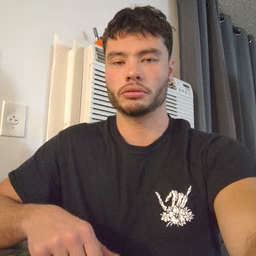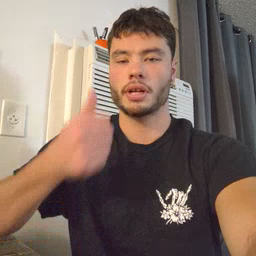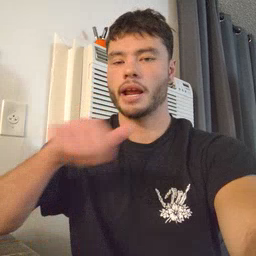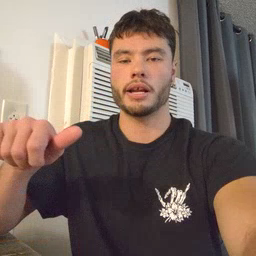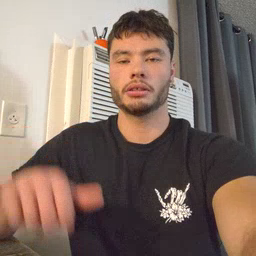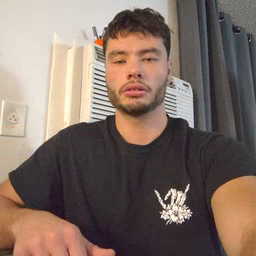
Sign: any